如图，正方形$ABCD$中，将$\triangle ABC$绕着点$A$逆时针旋转到$\triangle AHG$，$AH$，$AG$分别交对角线$BD$于点$E$，$F$．如果$AE=\sqrt{19}$，那么$EF\cdot ED$ 的值为\underline{\quad\quad}．}

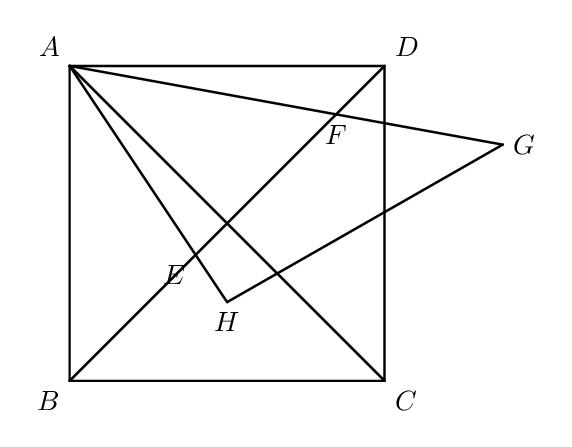
【解答】
\vspace{0.5cm}
\noindent\textbf{【答案】$19$}

\vspace{0.5cm}
\noindent\textbf{【详解】解：在正方形$ABCD$中，$\angle BAC = \angle ADB = 45^\circ$，}
\noindent\textbf{$\because$将$\triangle ABC$绕着点$A$逆时针旋转到$\triangle AHG$，}
\noindent\textbf{$\therefore \angle HAF = \angle BAC = 45^\circ$，}
\noindent\textbf{$\therefore \angle EAF = \angle ADE = 45^\circ$，}
\noindent\textbf{$\because \angle AEF = \angle AED$，}
\noindent\textbf{$\therefore \triangle AEF \backsim \triangle DEA$，}
\noindent\textbf{$\therefore \dfrac{AE}{DE} = \dfrac{EF}{AE}$，}
\noindent\textbf{$\therefore EF\cdot ED = AE^2 = \left(\sqrt{19}\right)^2 = 19$．}
\noindent\textbf{故答案为：$19$．}